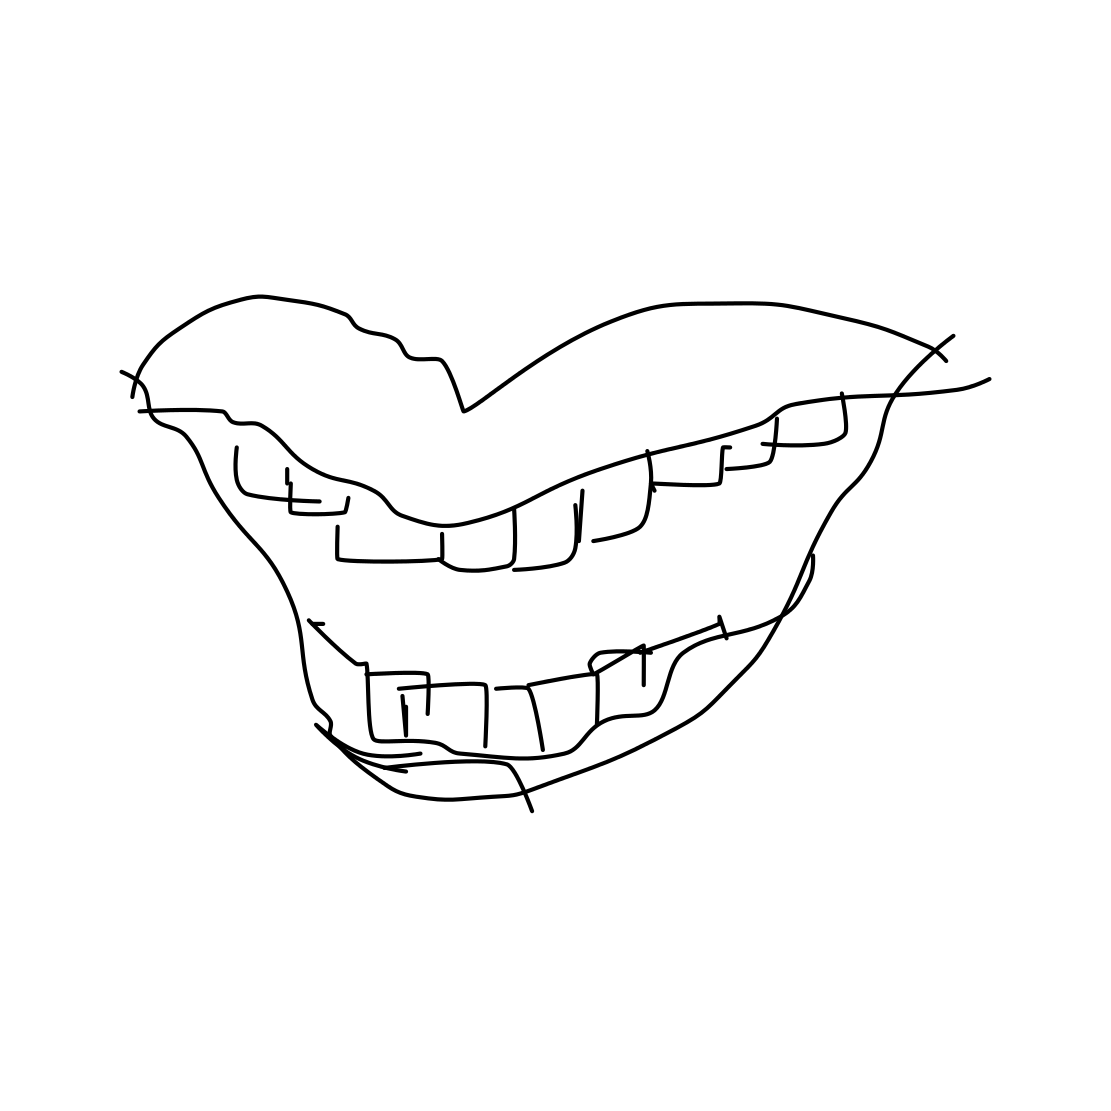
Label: tooth